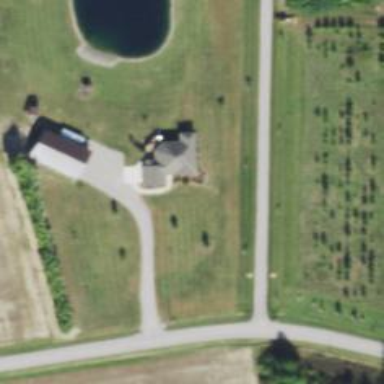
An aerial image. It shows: Driveway.